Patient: sex F, age 63
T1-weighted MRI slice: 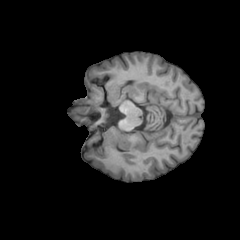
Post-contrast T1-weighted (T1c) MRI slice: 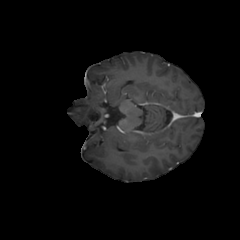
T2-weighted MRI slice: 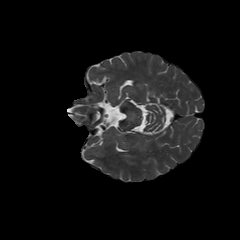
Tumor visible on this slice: no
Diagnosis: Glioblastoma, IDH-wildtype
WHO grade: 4